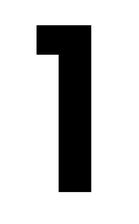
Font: Poppins-SemiBold